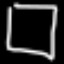
Label: square